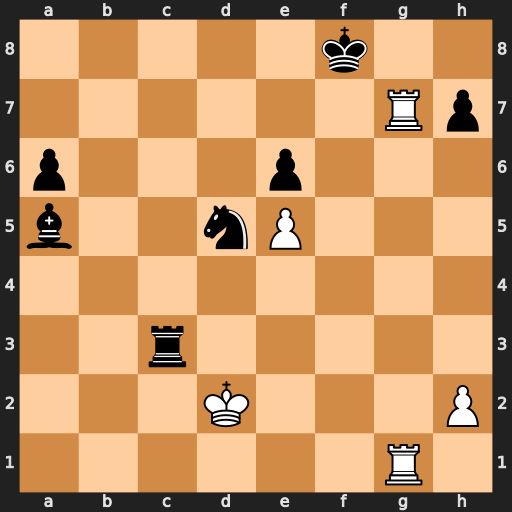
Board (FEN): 5k2/6Rp/p3p3/b2nP3/8/2r5/3K3P/6R1
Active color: w
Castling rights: -
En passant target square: -
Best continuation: Rg8+ Ke7 R1g7#